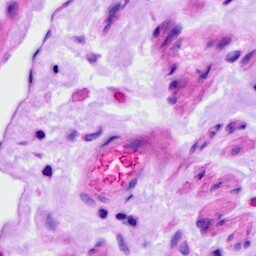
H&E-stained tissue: Ovarian